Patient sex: M
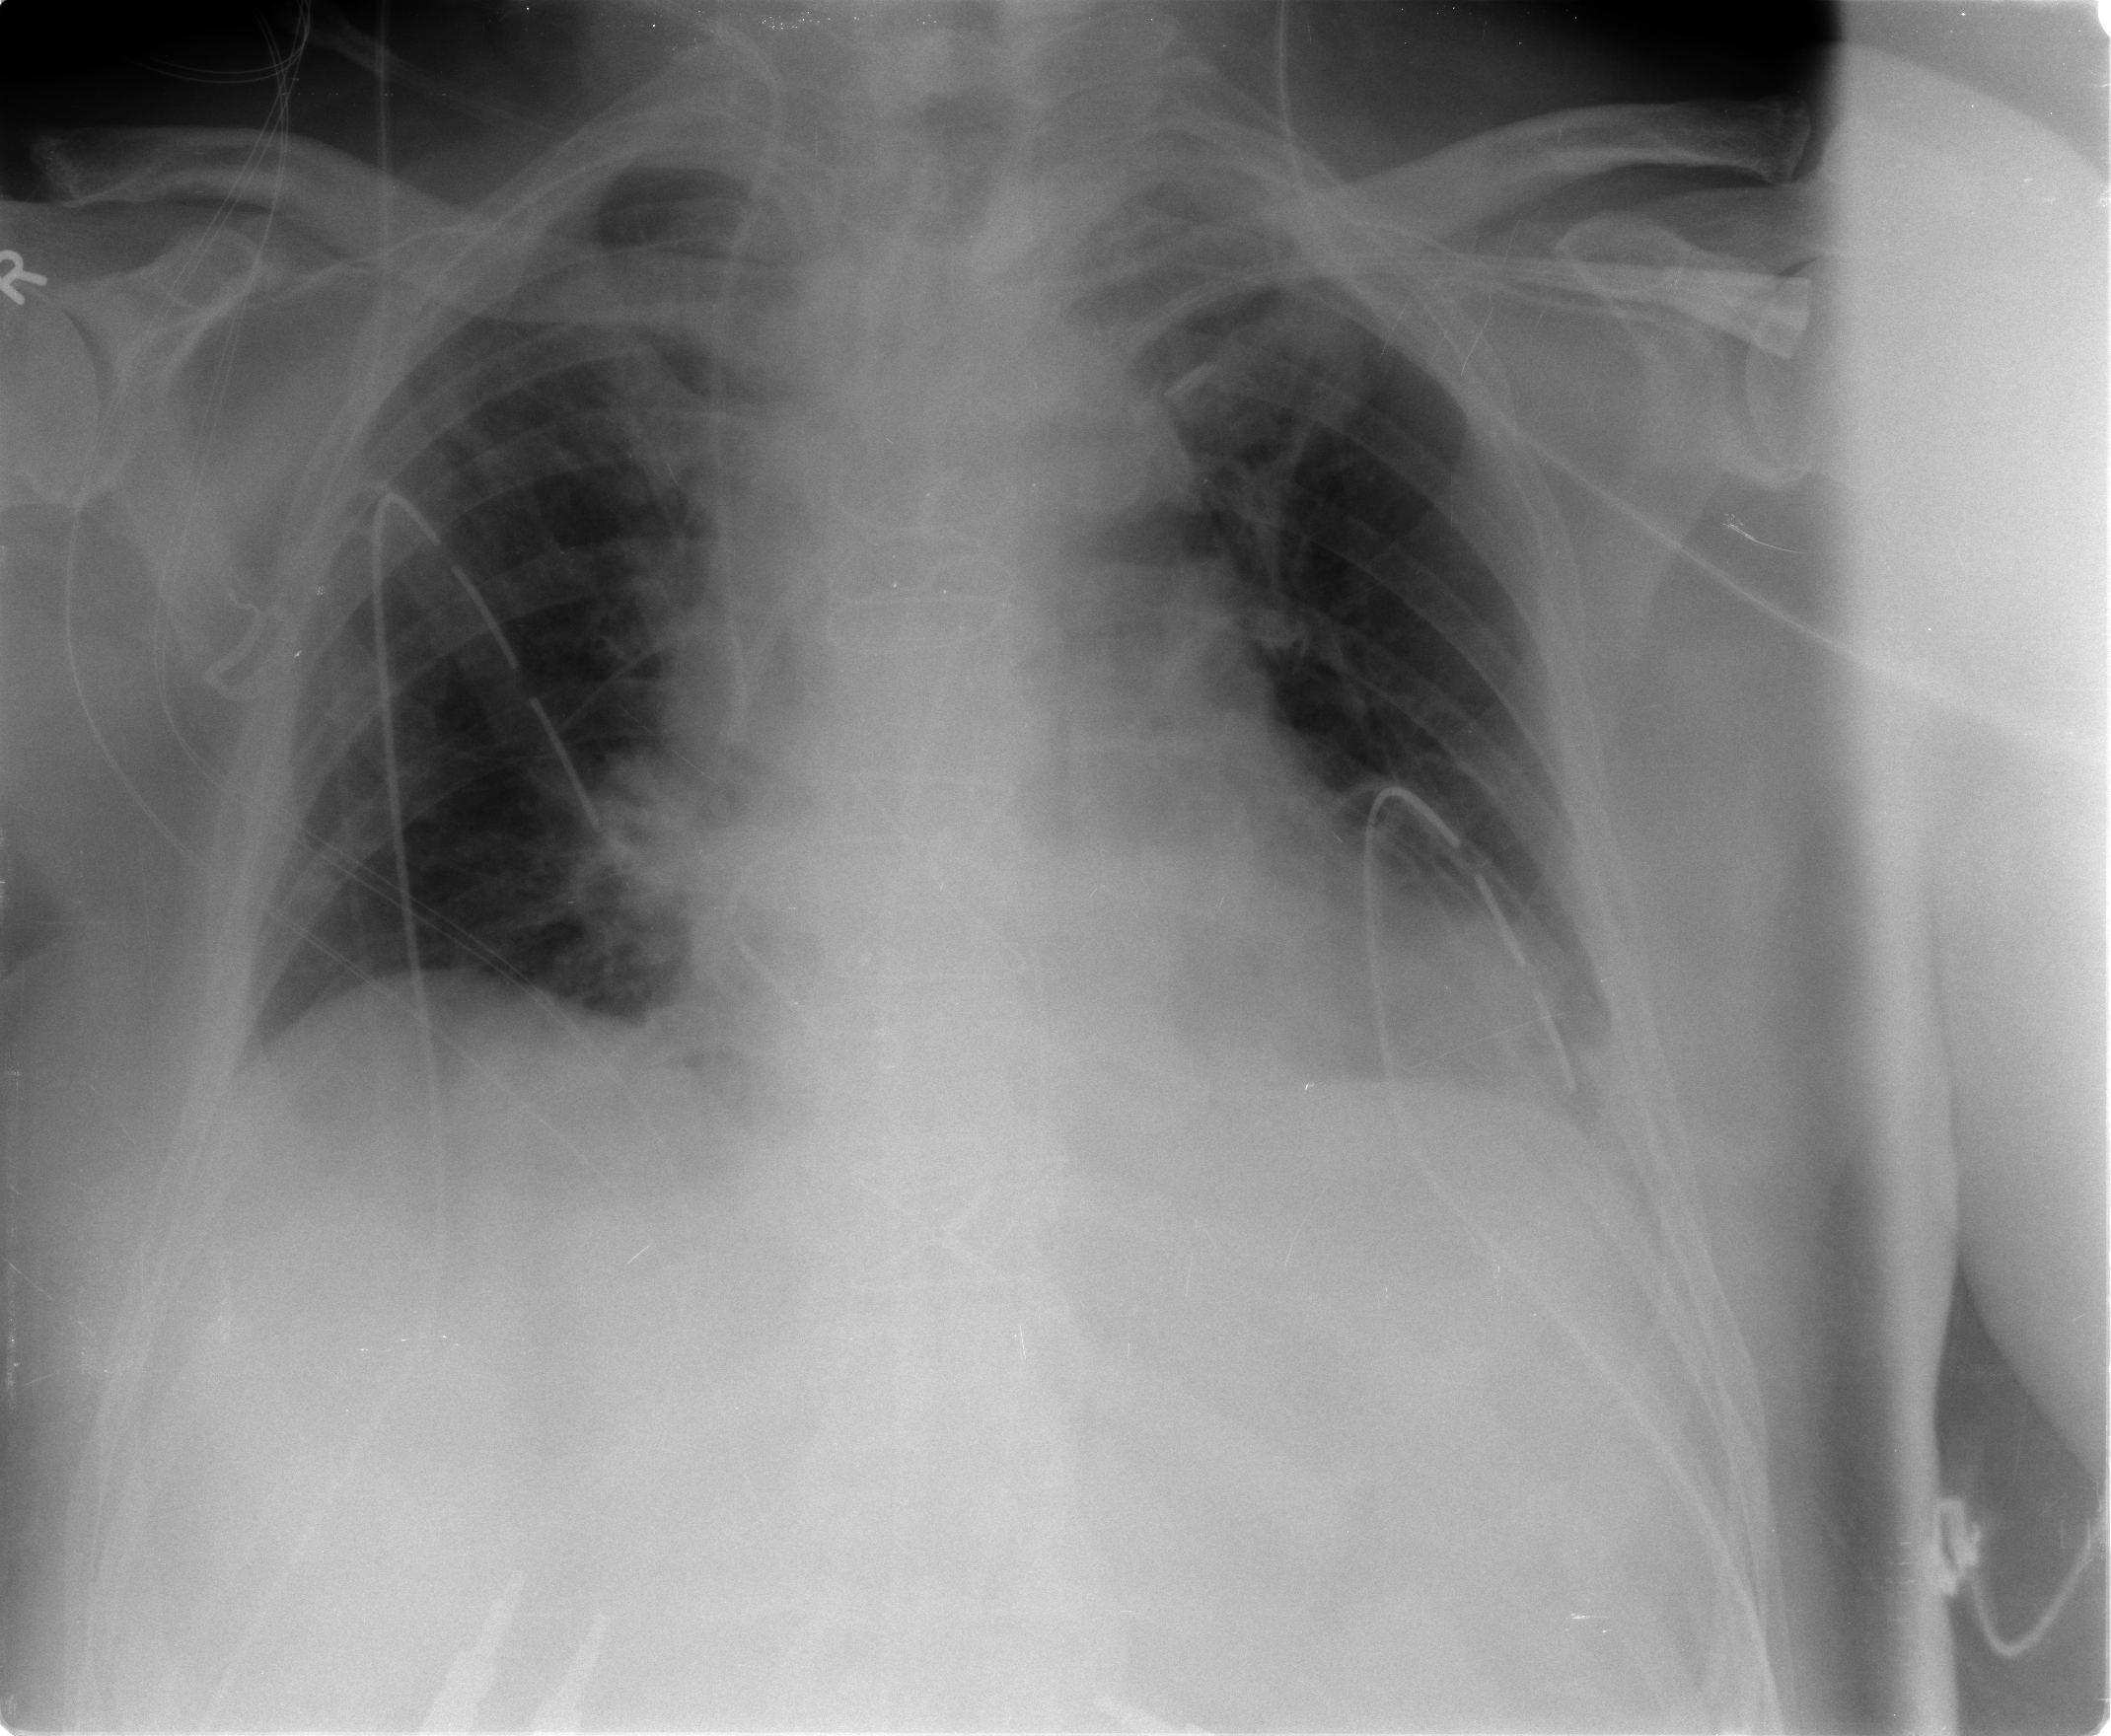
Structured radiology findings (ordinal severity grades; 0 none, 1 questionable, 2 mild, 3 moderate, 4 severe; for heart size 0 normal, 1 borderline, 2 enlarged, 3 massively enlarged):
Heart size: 1
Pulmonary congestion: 2
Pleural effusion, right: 0
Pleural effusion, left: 2
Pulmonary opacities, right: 2
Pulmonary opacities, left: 0
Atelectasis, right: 2
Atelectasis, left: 2